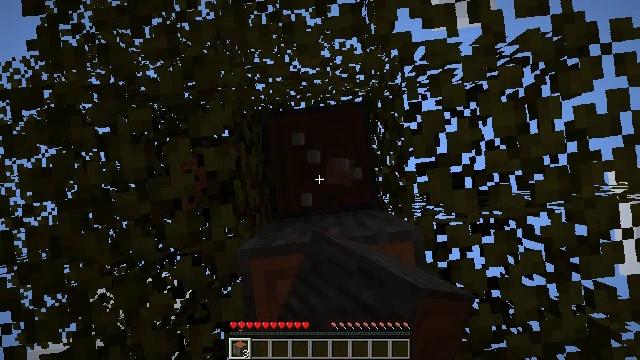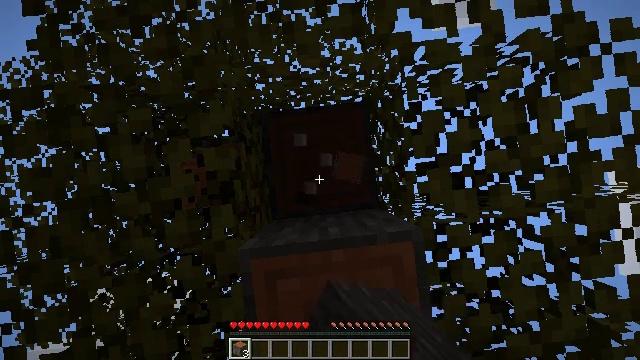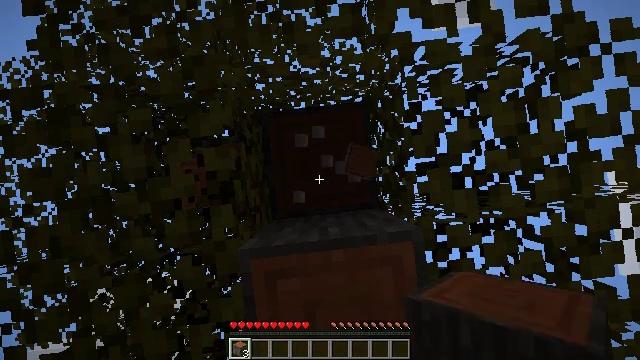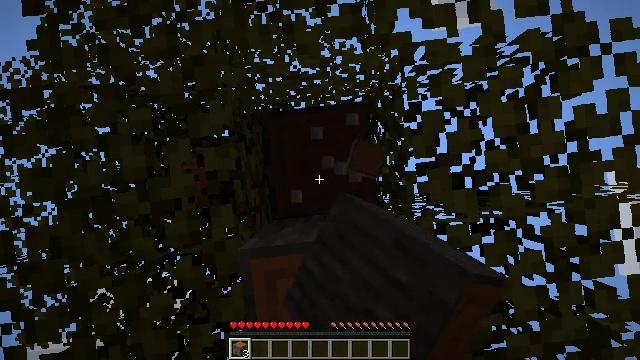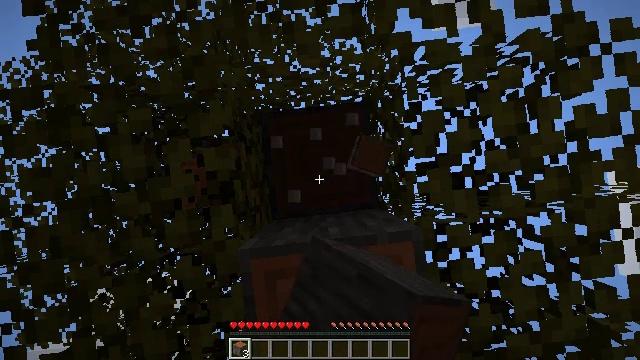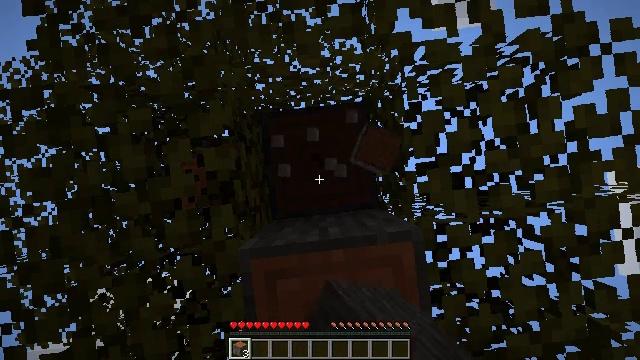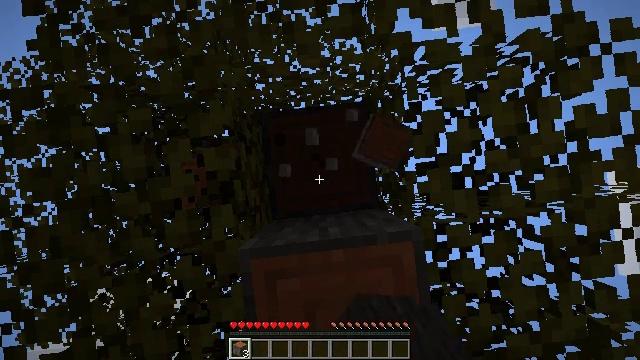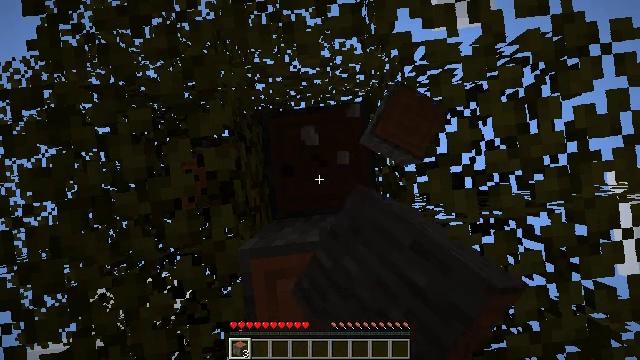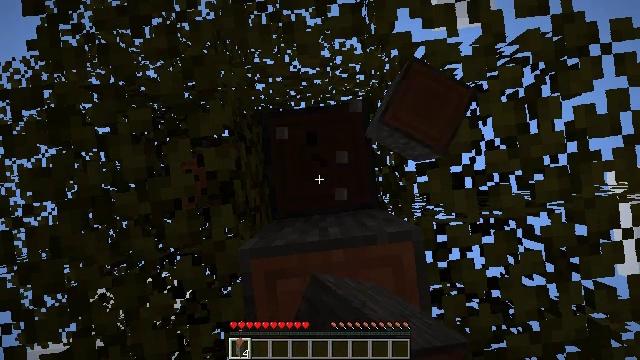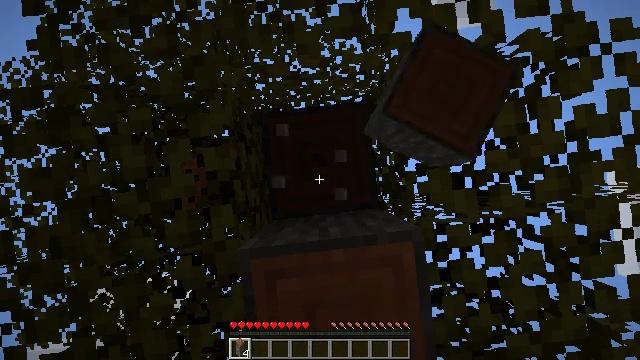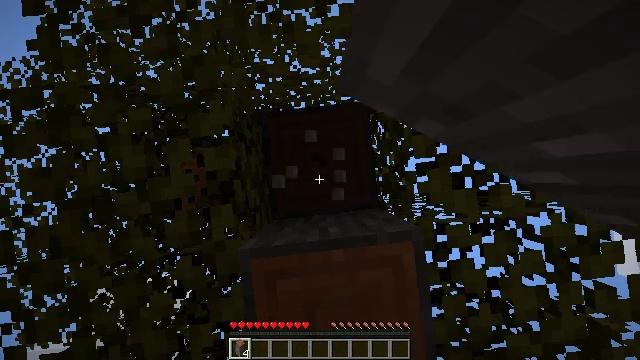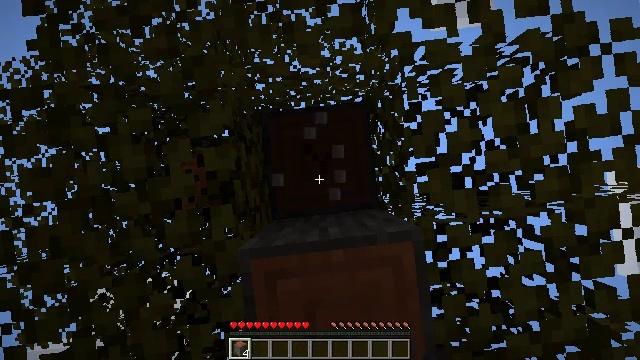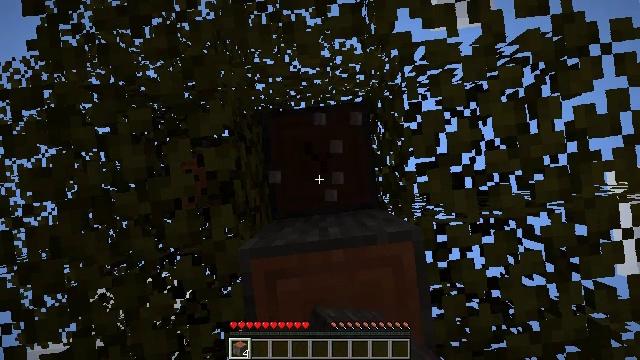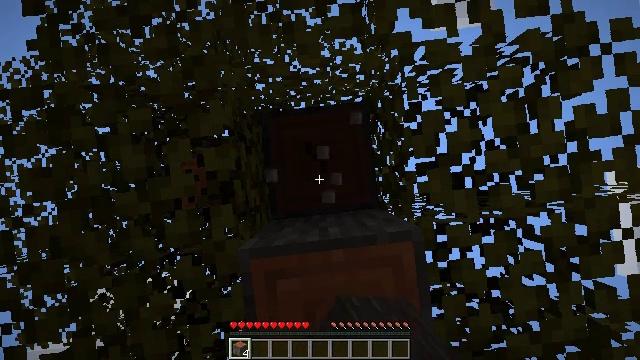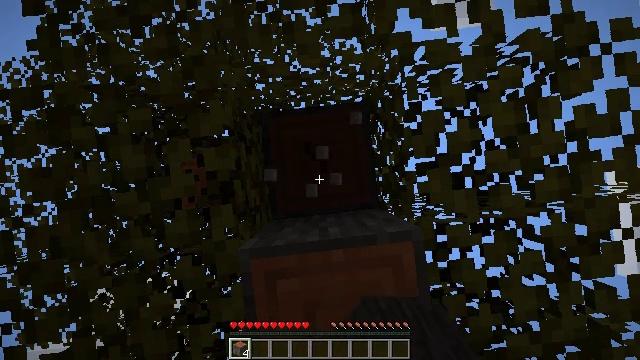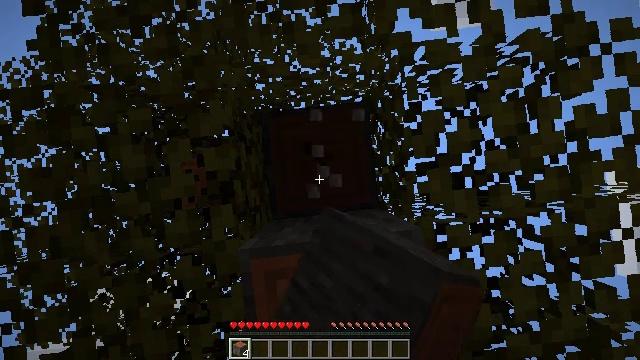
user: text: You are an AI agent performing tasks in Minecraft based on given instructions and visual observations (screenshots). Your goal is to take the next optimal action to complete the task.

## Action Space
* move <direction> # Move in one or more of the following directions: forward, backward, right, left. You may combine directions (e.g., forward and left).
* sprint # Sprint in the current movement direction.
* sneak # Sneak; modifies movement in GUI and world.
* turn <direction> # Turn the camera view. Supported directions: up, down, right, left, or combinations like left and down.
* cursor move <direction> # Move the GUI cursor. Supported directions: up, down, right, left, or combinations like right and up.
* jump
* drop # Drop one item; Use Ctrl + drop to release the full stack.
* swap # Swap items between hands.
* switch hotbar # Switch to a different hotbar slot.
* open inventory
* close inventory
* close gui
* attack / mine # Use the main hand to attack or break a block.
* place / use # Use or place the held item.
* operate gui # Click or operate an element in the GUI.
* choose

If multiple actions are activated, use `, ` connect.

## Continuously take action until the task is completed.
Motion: motion action
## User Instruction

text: Harvest the acacia log from the forest.
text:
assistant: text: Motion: attack / mine
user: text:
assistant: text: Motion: attack / mine
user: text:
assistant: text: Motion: attack / mine
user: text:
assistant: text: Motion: attack / mine
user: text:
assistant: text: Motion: attack / mine
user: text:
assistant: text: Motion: attack / mine
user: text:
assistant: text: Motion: attack / mine
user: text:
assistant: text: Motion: attack / mine
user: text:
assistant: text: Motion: attack / mine
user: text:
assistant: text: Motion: attack / mine
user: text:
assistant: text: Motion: attack / mine
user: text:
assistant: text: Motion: attack / mine
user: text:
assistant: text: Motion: attack / mine
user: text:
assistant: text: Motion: attack / mine
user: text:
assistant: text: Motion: attack / mine
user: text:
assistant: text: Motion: attack / mine
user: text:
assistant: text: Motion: attack / mine
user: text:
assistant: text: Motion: attack / mine
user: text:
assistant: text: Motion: attack / mine
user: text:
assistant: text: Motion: attack / mine
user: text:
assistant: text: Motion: attack / mine
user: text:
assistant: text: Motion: attack / mine
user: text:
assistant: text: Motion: attack / mine
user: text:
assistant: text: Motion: attack / mine
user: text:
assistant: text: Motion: attack / mine
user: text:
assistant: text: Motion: attack / mine
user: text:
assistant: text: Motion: attack / mine
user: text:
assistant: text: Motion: attack / mine
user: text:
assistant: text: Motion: attack / mine
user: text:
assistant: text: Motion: attack / mine